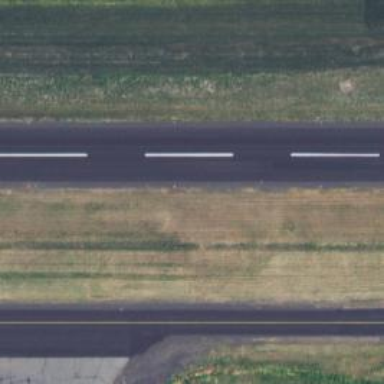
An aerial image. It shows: View of taxiway at the airport.